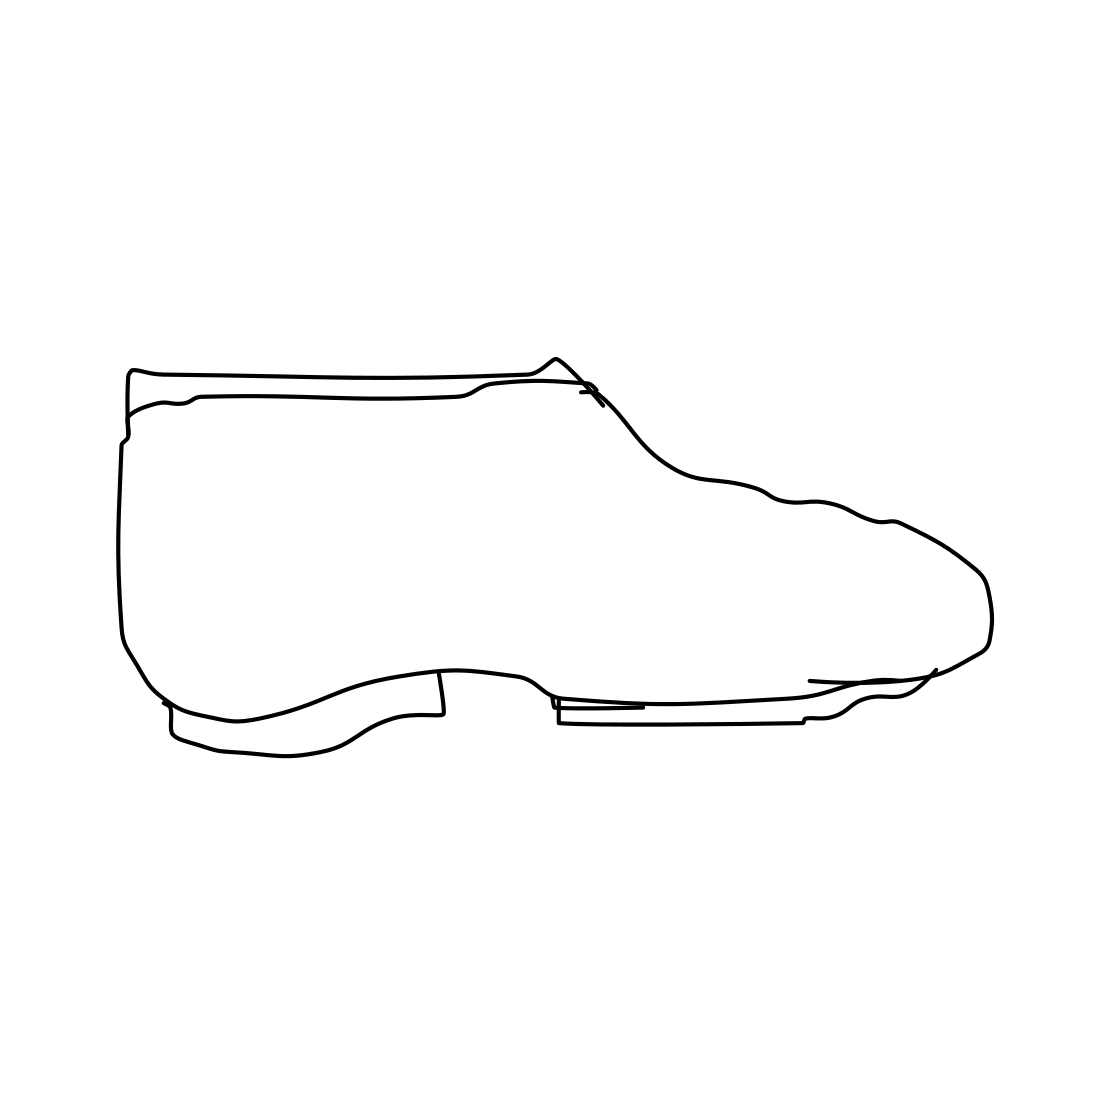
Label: shoe